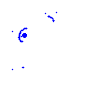
Particle: electron